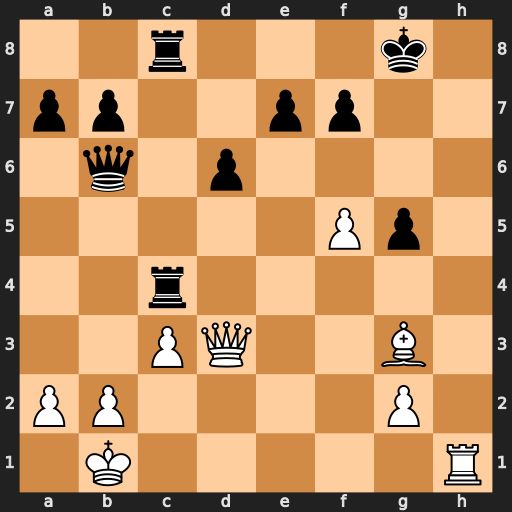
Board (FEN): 2r3k1/pp2pp2/1q1p4/5Pp1/2r5/2PQ2B1/PP4P1/1K5R
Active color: w
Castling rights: -
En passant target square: -
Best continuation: f6 Rh4 Bxh4